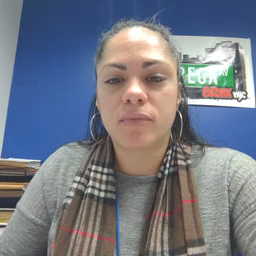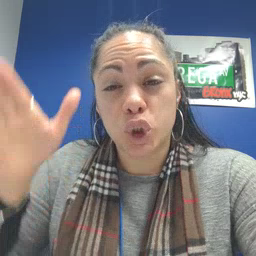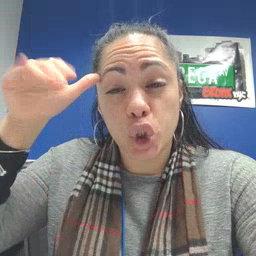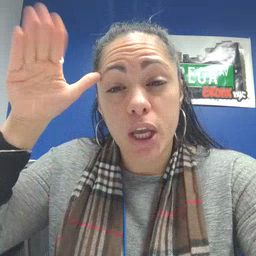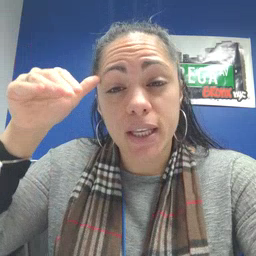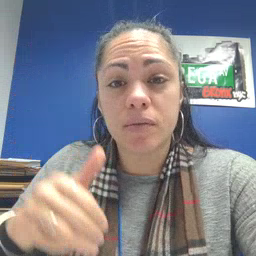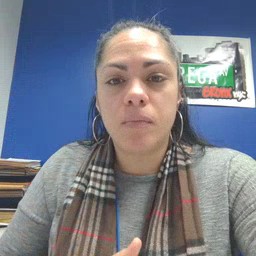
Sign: donkey